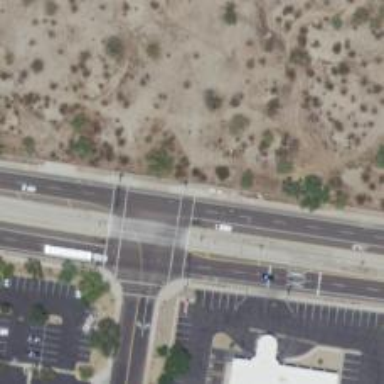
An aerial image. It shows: Solid stop line on the road.